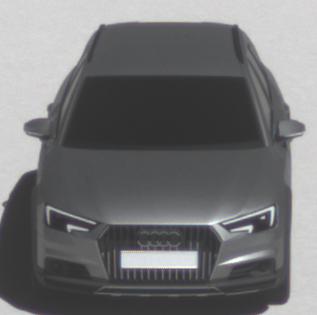
Make: Audi
Model: A4 Allroad 45 TFSI
Detailed model: A4 (B9) allroad
Model produced from: 2019/02
Model produced until: 2019/05
Doors: 5
Color: gray
Road condition: dry road
Daytime: midday
Contrast: high contrast